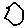
Label: hexagon